Question: I am trying to capture a view as an image and then attach that image through mail , but the problem is after capturing the view a white border appears around the image ! , this problem happens only on device ! here is my code :
'''
- (void)mailAttachmentWithImage:(UIView*)view openInView:(UIViewController*)viewCont {
MFMailComposeViewController *controller = [[MFMailComposeViewController alloc] init];
controller.mailComposeDelegate = self;
UIView* captureView = view;
captureView.backgroundColor = [UIColor clearColor];
/* Capture the screen shoot at native resolution */
UIGraphicsBeginImageContextWithOptions(captureView.bounds.size, NO, 0.0);
[captureView.layer renderInContext:UIGraphicsGetCurrentContext()];
UIImage * screenshot = UIGraphicsGetImageFromCurrentImageContext();
UIGraphicsEndImageContext();
/* Render the screen shot at custom resolution */
CGRect cropRect = CGRectMake(0 ,0 ,1024 ,1024);
UIGraphicsBeginImageContextWithOptions(cropRect.size, NO, 1.0f);
[screenshot drawInRect:cropRect];
UIImage * customScreenShot = UIGraphicsGetImageFromCurrentImageContext();
UIGraphicsEndImageContext();
NSData *myData = UIImagePNGRepresentation(customScreenShot);
[controller addAttachmentData:myData mimeType:@"image/png" fileName:@"Image"];
[viewCont presentViewController:controller animated:YES completion:nil];
}
'''
and then capture view :
'''
- (IBAction)mail:(id)sender {
[shareIt mailAttachmentWithImage:_captureView openInView:self];
}
'''

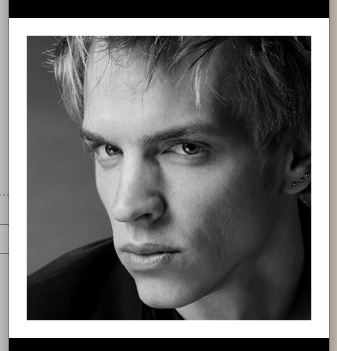
Answer: Problem Solved ! because my View was bigger than targeted image size !!!!